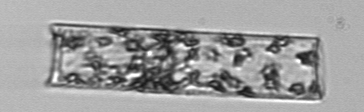
Label: Guinardia_flaccida